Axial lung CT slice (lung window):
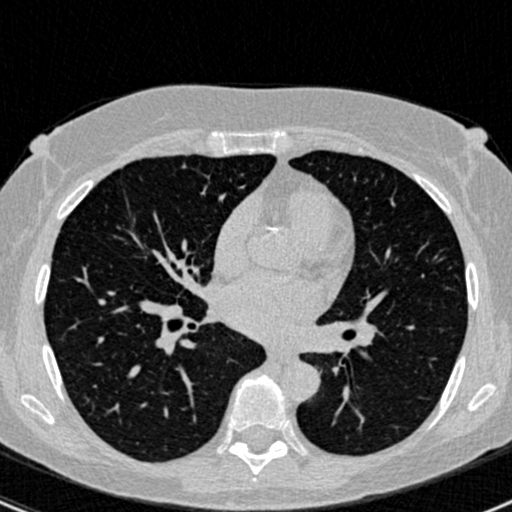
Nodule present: no